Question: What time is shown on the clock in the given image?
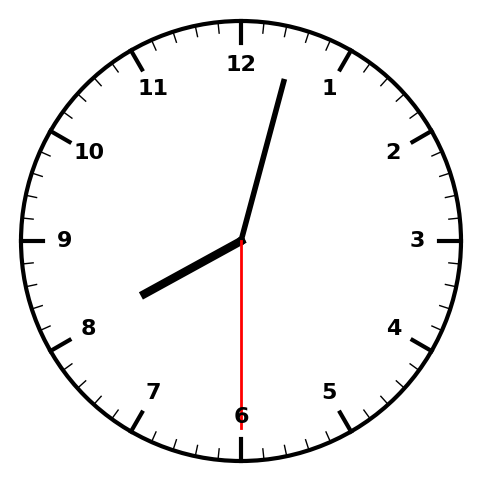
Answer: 08:02:30